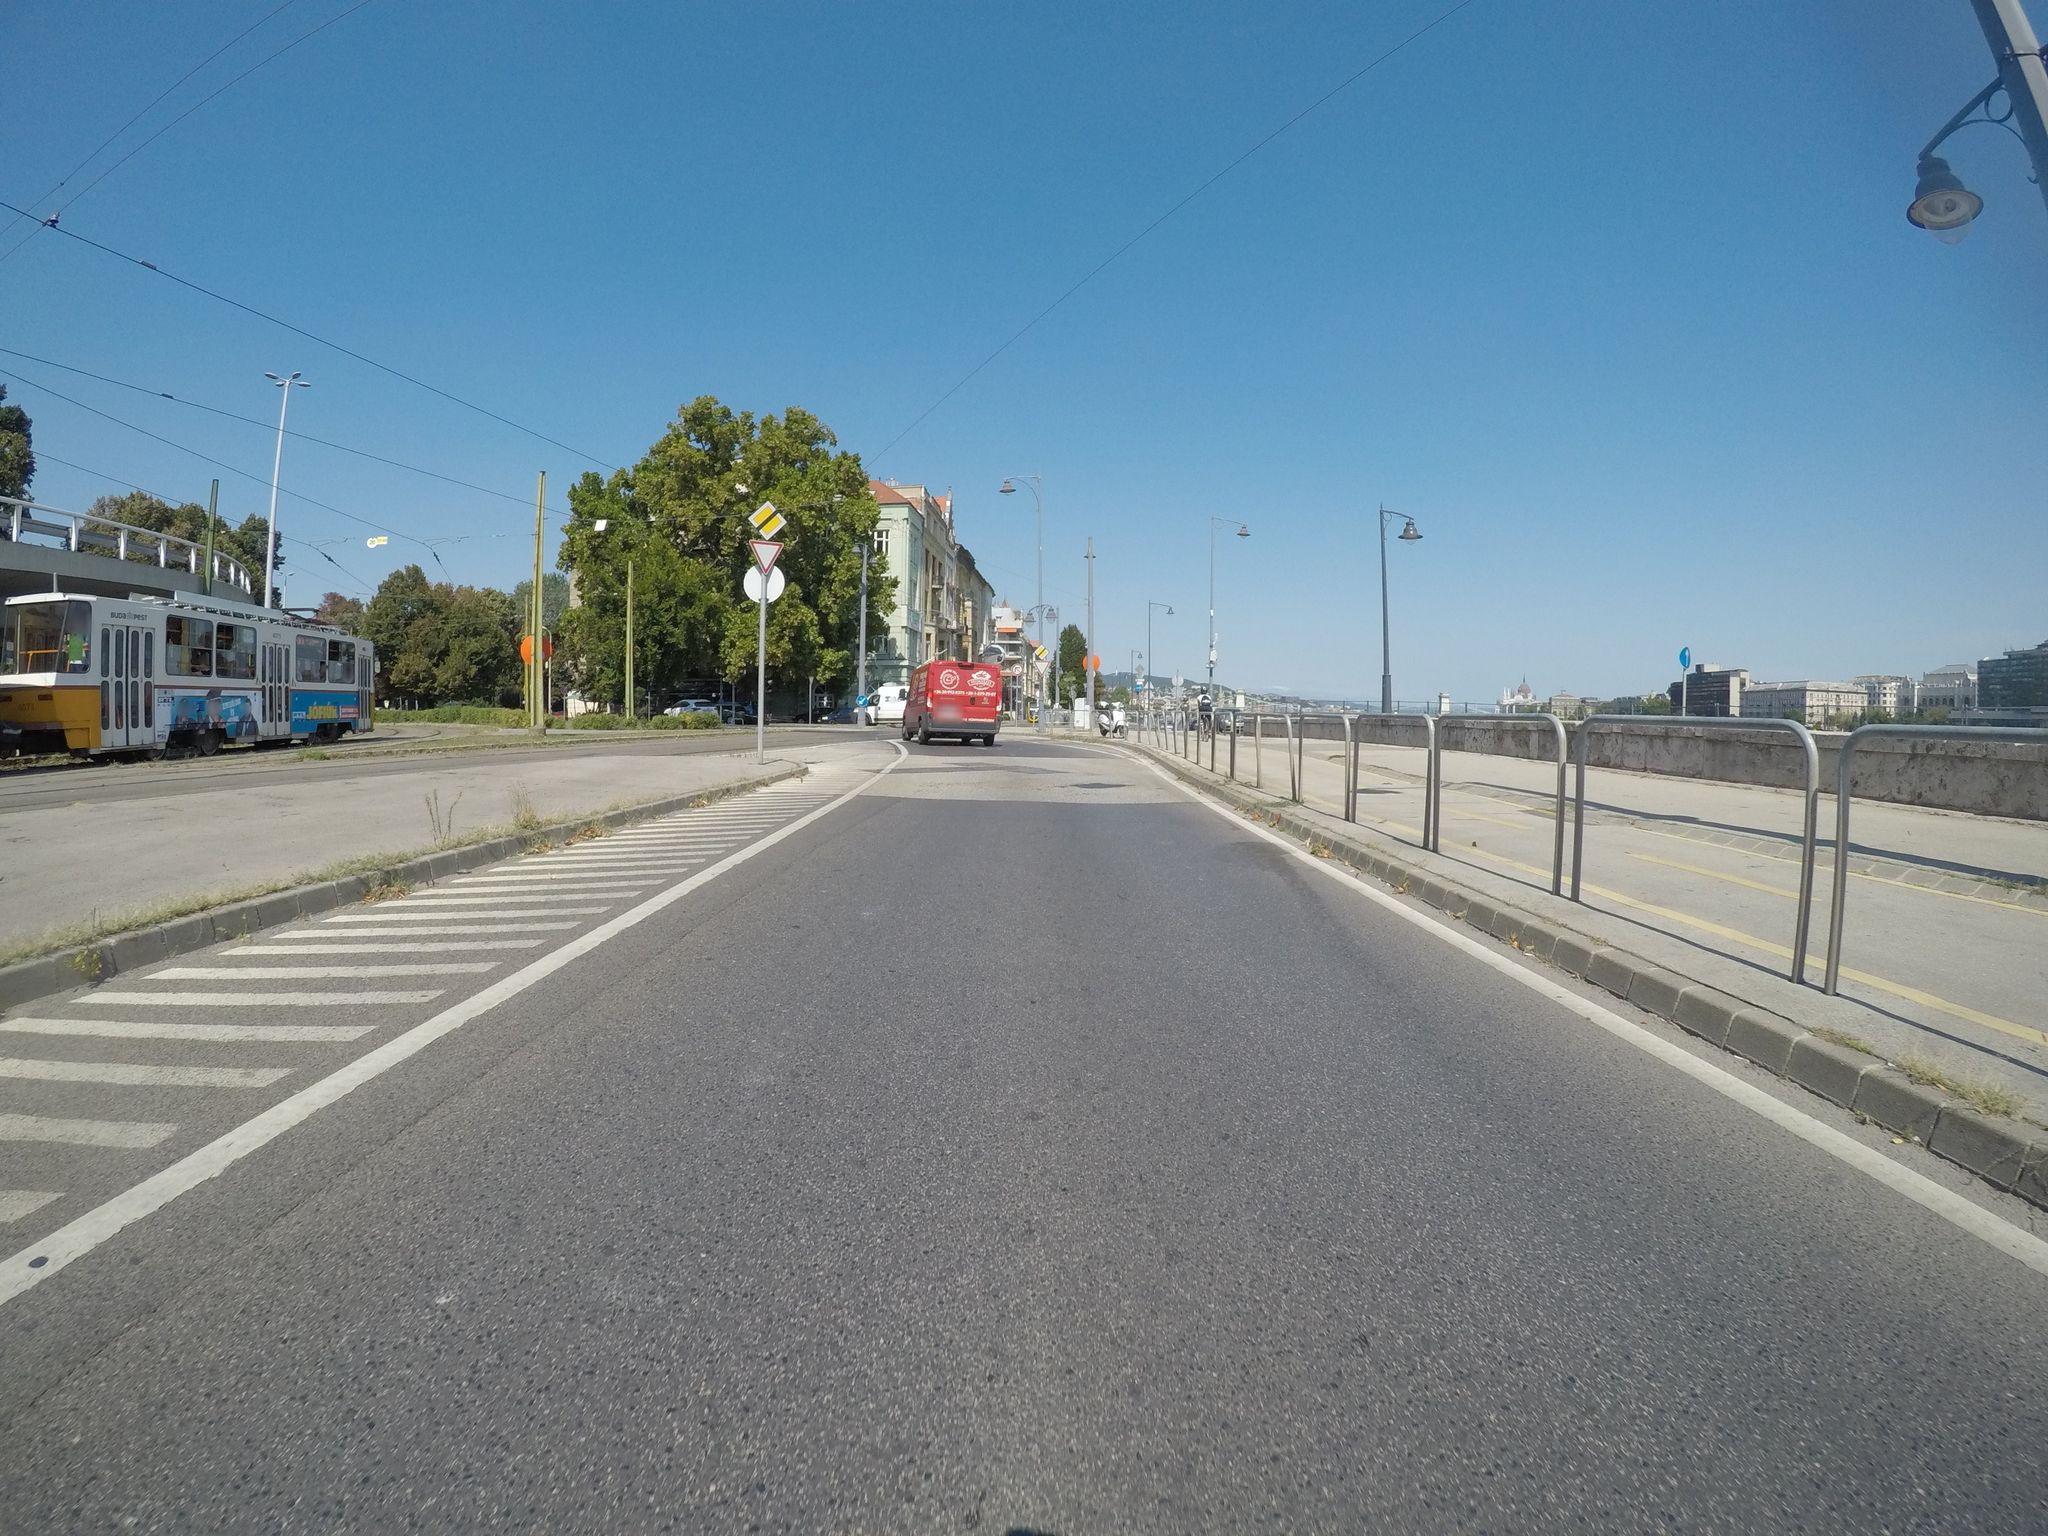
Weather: clear
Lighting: day
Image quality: good
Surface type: driving surface
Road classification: secondary
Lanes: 1
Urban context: urban centre
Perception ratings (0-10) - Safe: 3.76, Lively: 3.85, Beautiful: 4.14, Boring: 1.74, Depressing: 4.12, Wealthy: 2.53